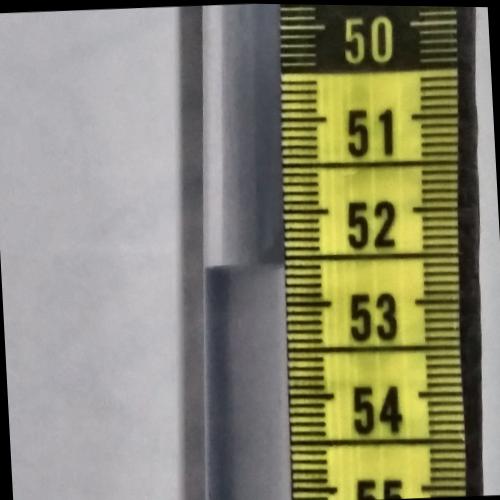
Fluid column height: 52.6 cm